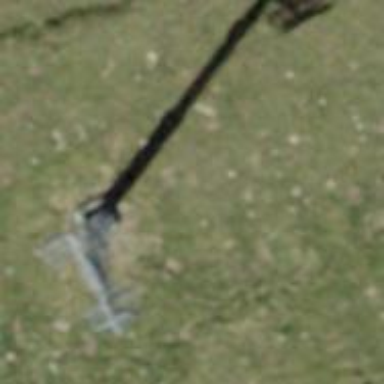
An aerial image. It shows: Pylon used for aerialway.